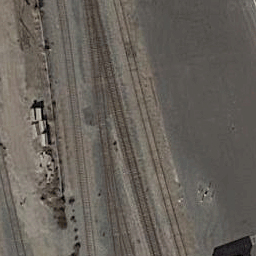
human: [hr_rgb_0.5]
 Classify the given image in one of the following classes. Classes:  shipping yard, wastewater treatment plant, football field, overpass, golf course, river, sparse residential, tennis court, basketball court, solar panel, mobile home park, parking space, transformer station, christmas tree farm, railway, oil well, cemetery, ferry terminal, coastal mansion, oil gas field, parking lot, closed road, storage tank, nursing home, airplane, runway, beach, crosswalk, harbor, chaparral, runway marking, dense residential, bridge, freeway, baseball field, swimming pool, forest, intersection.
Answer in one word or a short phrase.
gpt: railway